Question: Hello I am looking for ways to optimize the mysql query, basically I am fetching the articles for the user which belong to category_id = 25 and source_id not in a table where I store source id's from which user has unsubscribed.
'''
select
a.article_id,
a.article_title,
a.source_id,
a.article_publish_date,
a.article_details,
n.source_name
from sources n
INNER JOIN articles a
ON (a.source_id = n.source_id)
WHERE n.category_id = 25
AND n.source_id NOT IN(select
source_id
from news_sources_deselected
WHERE user_id = 5)
ORDER BY a.article_publish_date DESC
'''
'''
CREATE TABLE IF NOT EXISTS 'articles' (<br>
'article_id' int(255) NOT NULL auto_increment,<br>
'article_title' varchar(255) NOT NULL,<br>
'source_id' int(255) NOT NULL,<br>
'article_publish_date' bigint(255) NOT NULL,<br>
'article_details' text NOT NULL,<br>
PRIMARY KEY ('article_id'),<br>
KEY 'source_id' ('source_id'),<br>
KEY 'article_publish_date' ('article_publish_date')<br>
) ENGINE=InnoDB DEFAULT CHARSET=utf8 COMMENT='Contains articles.';
'''
'''
CREATE TABLE IF NOT EXISTS 'sources' (<br>
'source_id' int(255) NOT NULL auto_increment,<br>
'category_id' int(255) NOT NULL,<br>
'source_name' varchar(255) character set latin1 NOT NULL,<br>
'user_id' int(255) NOT NULL,<br>
PRIMARY KEY ('source_id'),<br>
KEY 'category_id' ('category_id'),<br>
) ENGINE=InnoDB DEFAULT CHARSET=utf8 COMMENT='News Sources.'
'''
The articles table has around 0.3 Million records and sources table contains around 1000 records, the query takes around 180 seconds to execute.
Any help will be greatly appreciated.

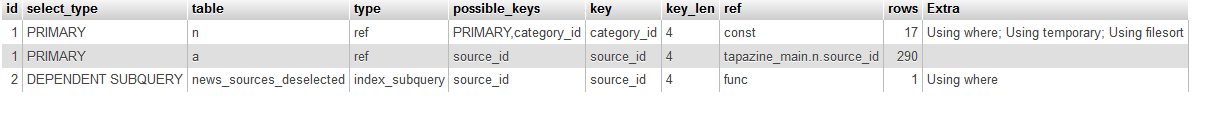
Answer: I fixed the issue by partitioning the table, but I am still open to suggestions.